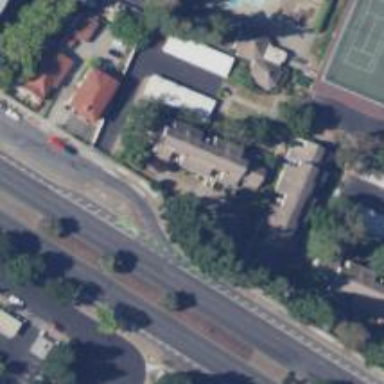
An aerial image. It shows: Residential road with sidewalk on the left side.